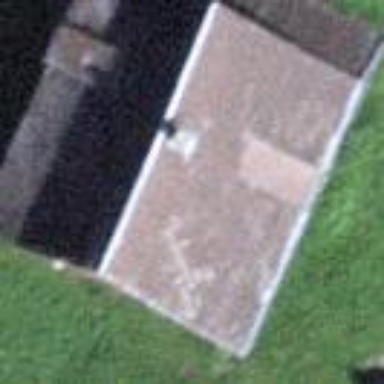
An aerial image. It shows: Farm building with gabled roof.